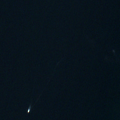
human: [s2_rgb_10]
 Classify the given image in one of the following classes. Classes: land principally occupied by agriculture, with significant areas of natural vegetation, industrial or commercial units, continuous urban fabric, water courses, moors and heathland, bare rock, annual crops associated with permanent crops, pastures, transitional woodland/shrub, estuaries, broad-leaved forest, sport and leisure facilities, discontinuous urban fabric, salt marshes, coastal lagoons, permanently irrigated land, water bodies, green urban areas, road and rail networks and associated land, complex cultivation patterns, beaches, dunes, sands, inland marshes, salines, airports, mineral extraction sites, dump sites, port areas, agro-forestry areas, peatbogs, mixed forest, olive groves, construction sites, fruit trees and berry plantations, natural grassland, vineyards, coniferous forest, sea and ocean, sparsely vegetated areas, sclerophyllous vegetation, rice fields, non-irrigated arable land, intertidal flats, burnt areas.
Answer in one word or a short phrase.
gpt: sea and ocean